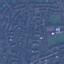
Land use / land cover: Residential